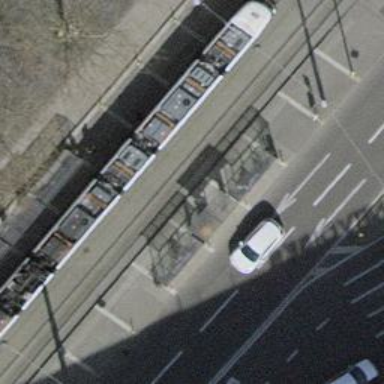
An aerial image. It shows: Tram stop with public transport stop position.